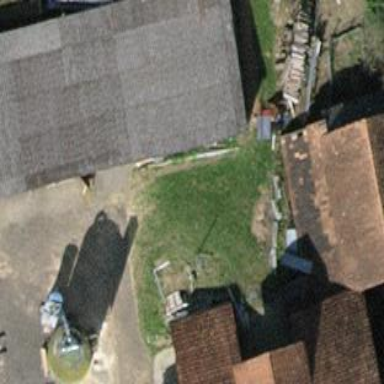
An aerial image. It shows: Farm auxiliary building.